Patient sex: M
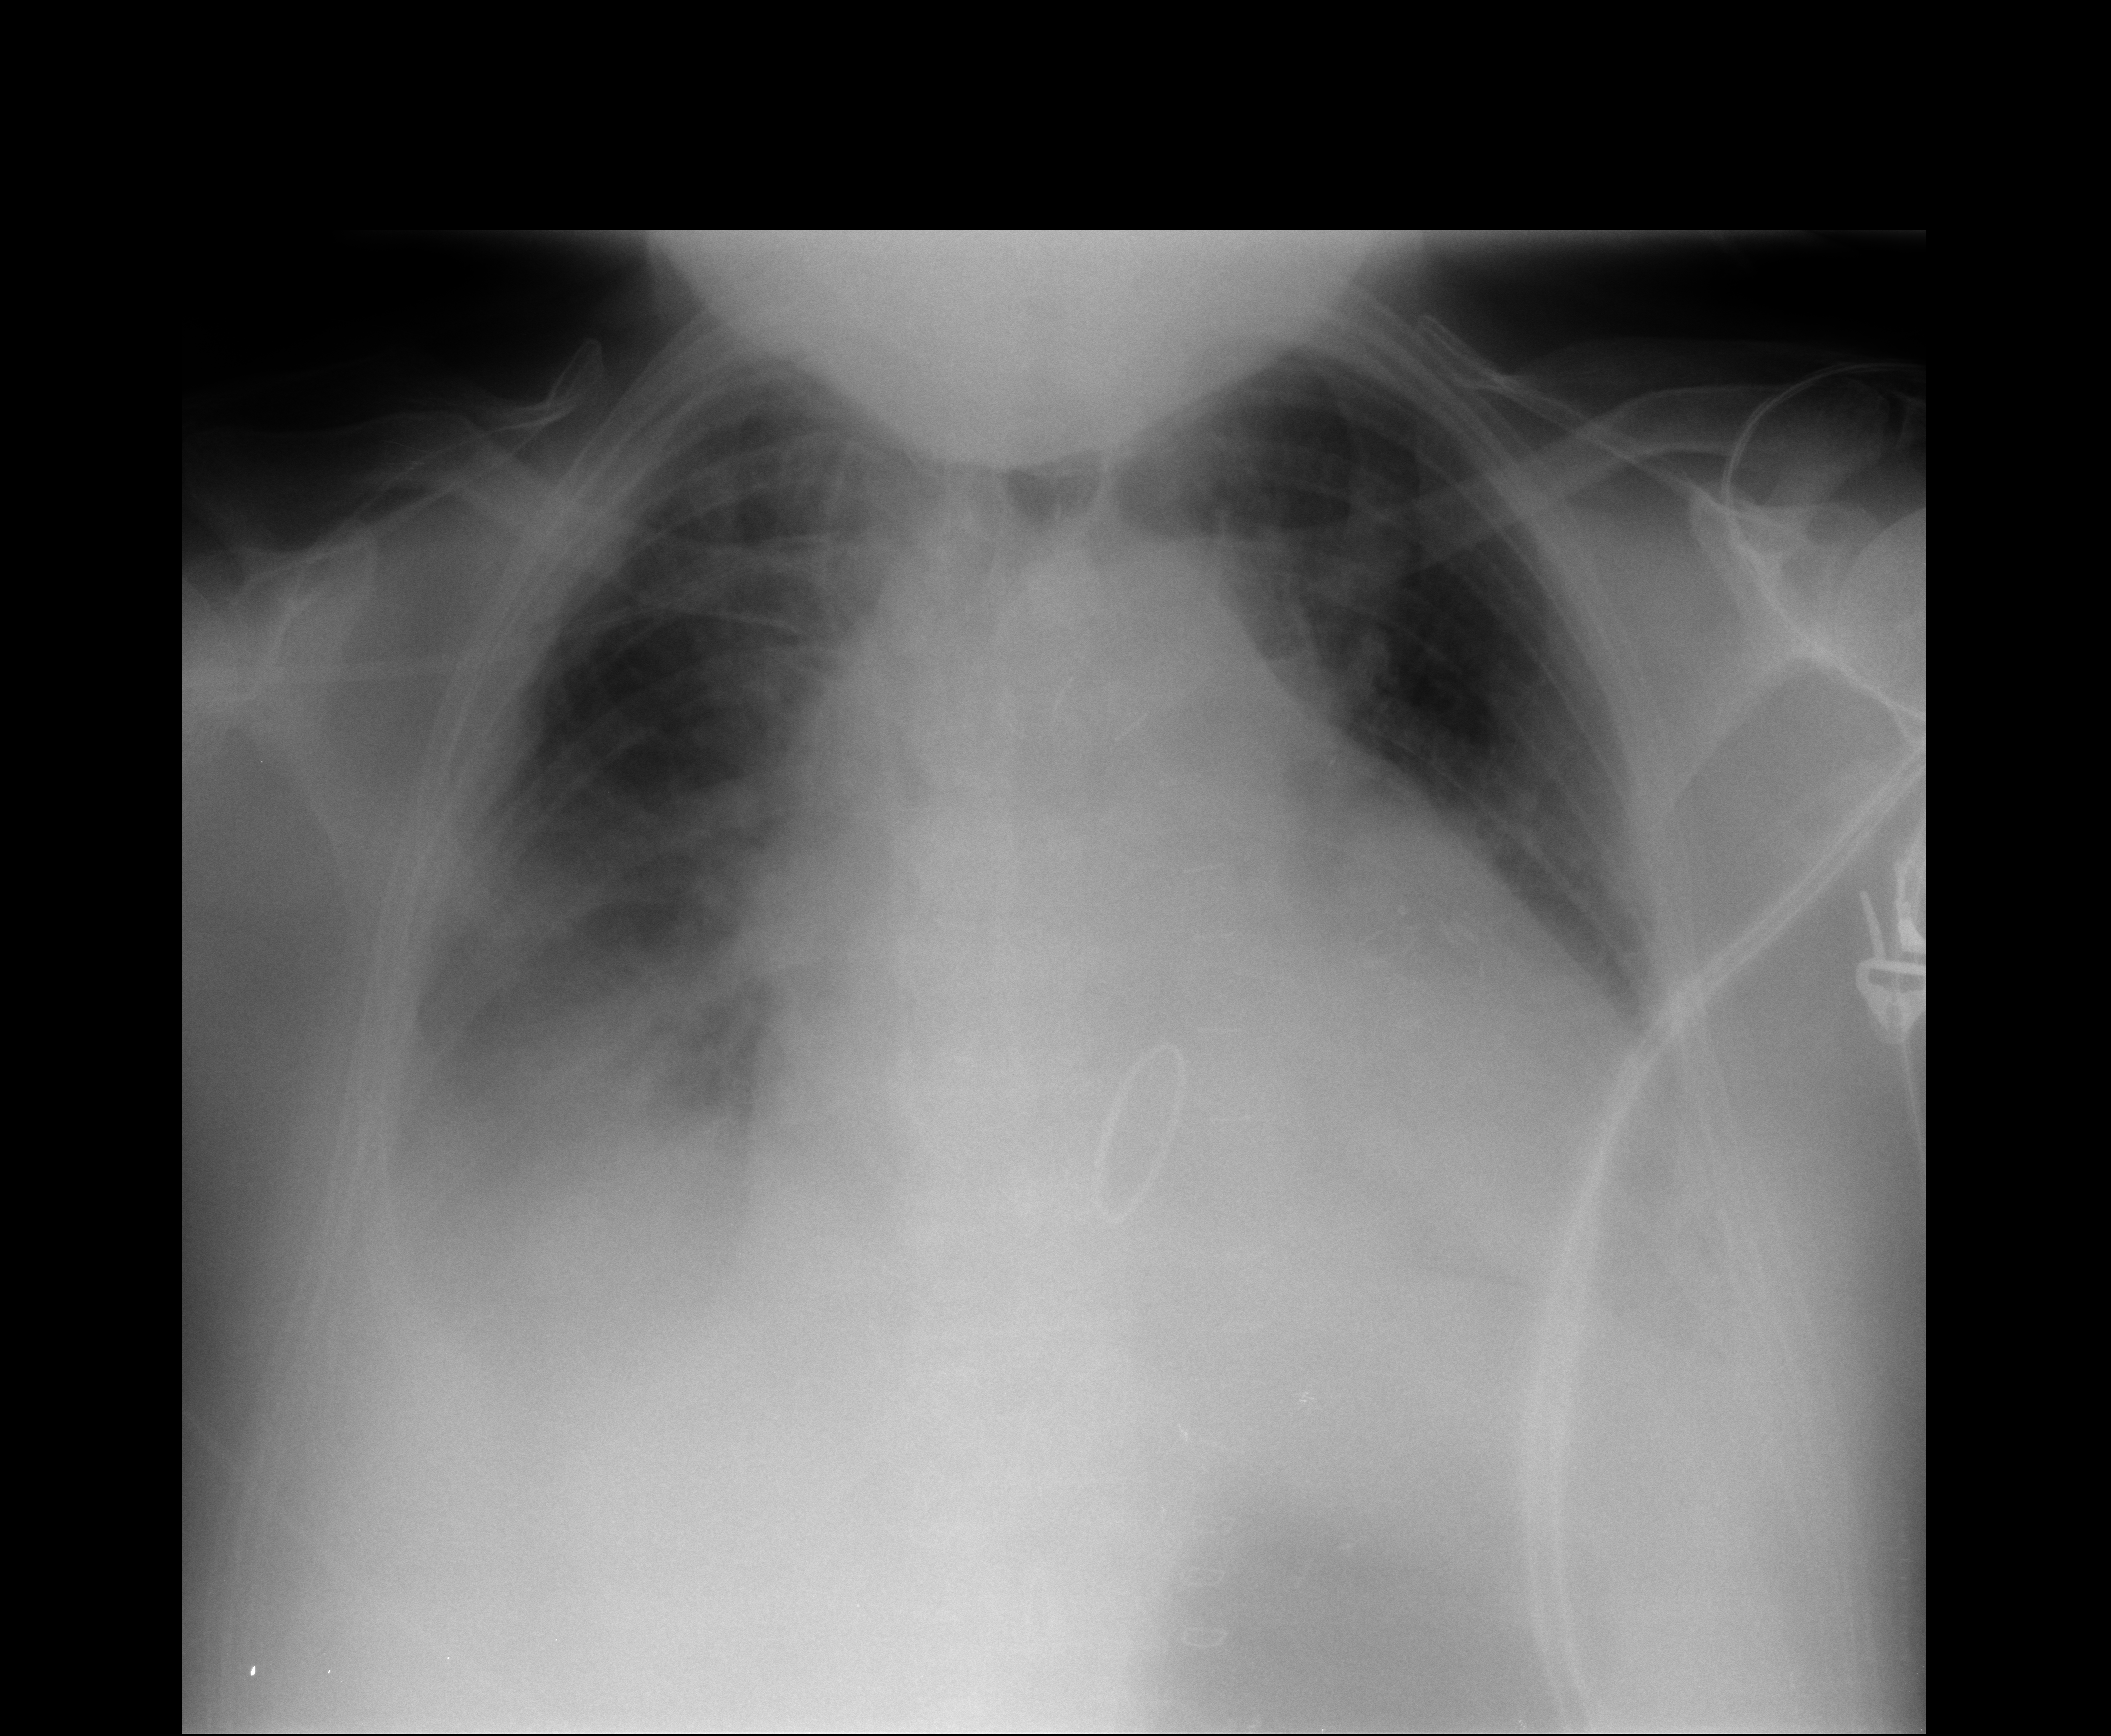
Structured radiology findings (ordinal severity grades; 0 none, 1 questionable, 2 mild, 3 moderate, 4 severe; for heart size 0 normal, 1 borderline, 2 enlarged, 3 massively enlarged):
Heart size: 3
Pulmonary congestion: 2
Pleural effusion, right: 2
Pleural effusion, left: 1
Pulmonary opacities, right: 2
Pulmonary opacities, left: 1
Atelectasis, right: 2
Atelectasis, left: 2